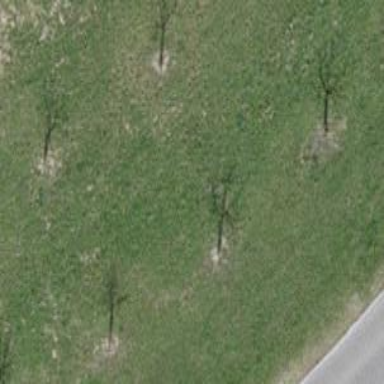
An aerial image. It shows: Urban tree adds touch of nature to the surroundings.